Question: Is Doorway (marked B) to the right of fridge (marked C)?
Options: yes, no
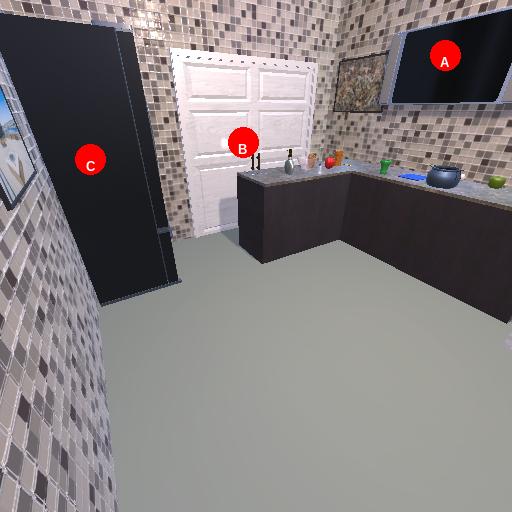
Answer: yes